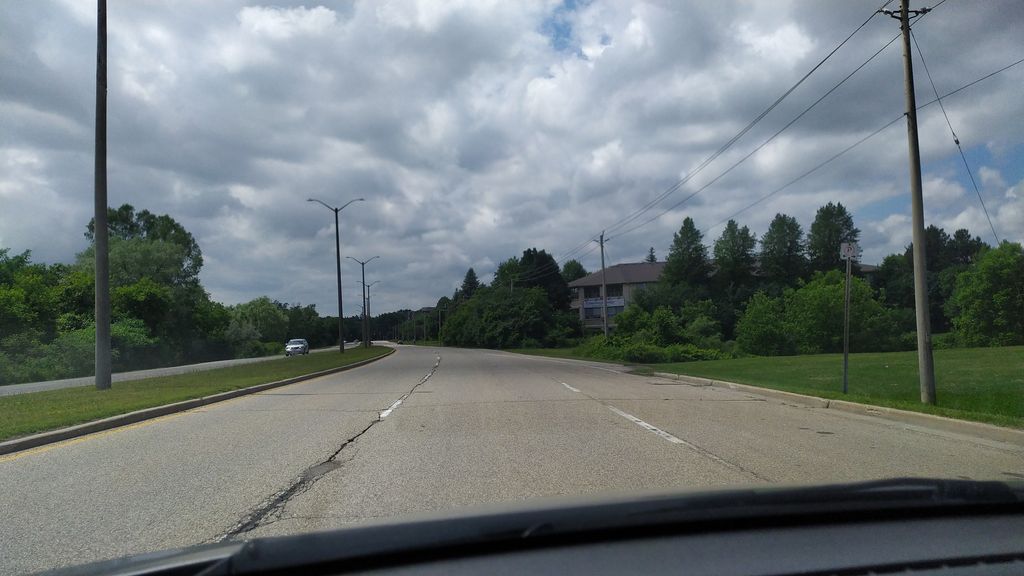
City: kitchener-waterloo